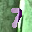
Label: 7